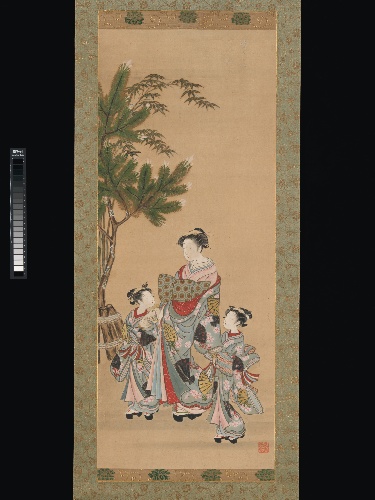
Title: 磯田湖竜斎筆  花魁と禿の初詣図|Courtesan and  Two Attendants on New Year's Day
Artist: Isoda Koryūsai
Artist bio: Japanese, 1735–ca. 1790
Date: ca. 1780s
Object type: Hanging scroll
Classification: Paintings
Medium: Hanging scroll; ink, color and gold on paper
Culture: Japan
Period: Edo period (1615–1868)
Dimensions: Image: 33 11/16 × 13 11/16 in. (85.6 × 34.7 cm)
Department: Asian Art
Credit line: Mary Griggs Burke Collection, Gift of the Mary and Jackson Burke Foundation, 2015
Accession year: 2015
Repository: Metropolitan Museum of Art, New York, NY
Tags: Girls|Women